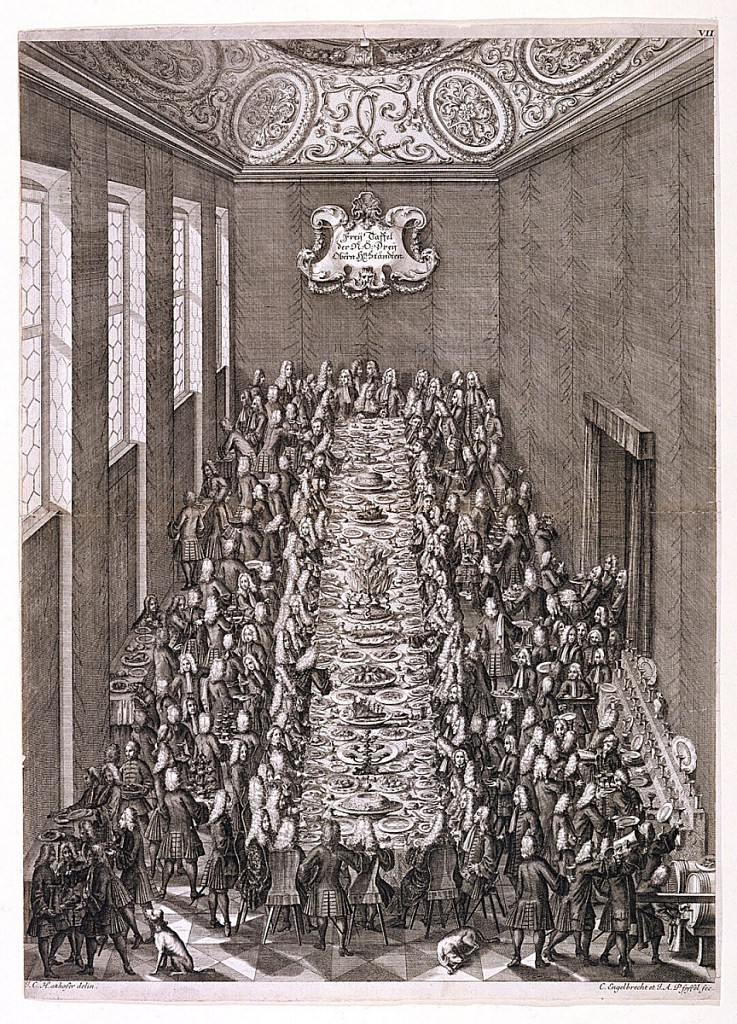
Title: The Open Table for the Three Uppermost Classes of Men of Lower Austria
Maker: Christian Engelbrecht, German, 1672–1753
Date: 1705
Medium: Engraving with etching on wove paper
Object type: Print
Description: A bird's-eye view into a high ceilinged room with honeycomb windows on the left and an ornately ornamental ceiling.  A table, set with all manner of dishes and food, extends the length of the room.  The be-wigged banquet guests surround the table while servants carrying food occupy most of the remaining floor space.  Escutcheon on rear wall reads:  "Freij Taffel/der N.O. Dreij/Obern Hn ["n' superscripted] Stäendten".